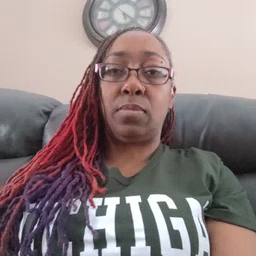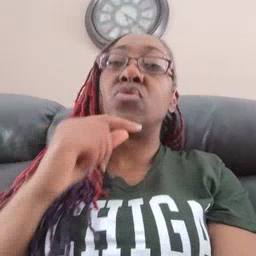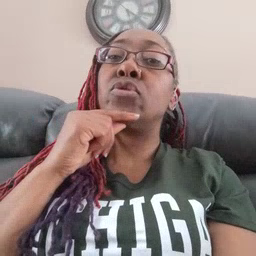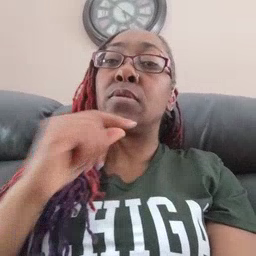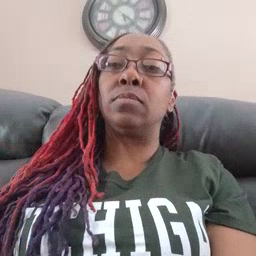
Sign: chin